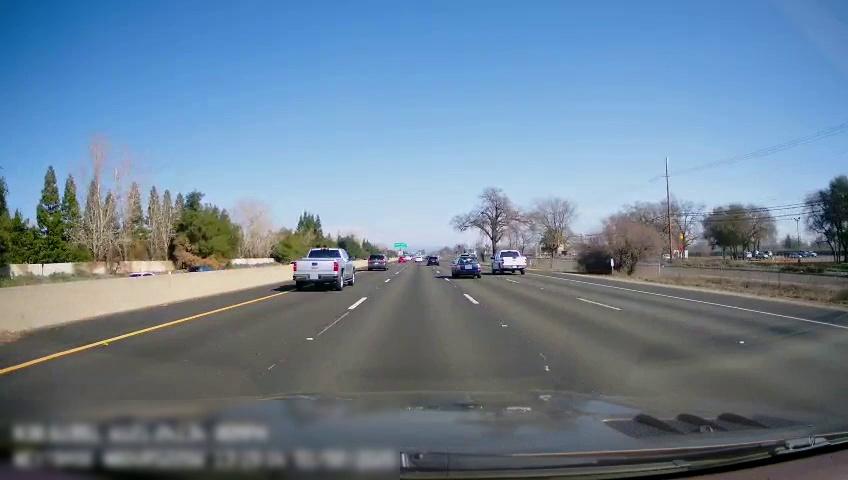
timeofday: Day
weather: Sunny
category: Drivable Space
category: Vehicles | SUV
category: Vehicles | Truck
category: Vehicles | Car
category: Vehicles | Truck
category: Lanes | Current Lane
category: Lanes | Current Lane
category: Lanes | Current Lane
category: Lanes | Alternate Lane
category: Lanes | Alternate Lane